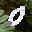
Label: 0